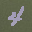
Label: 4